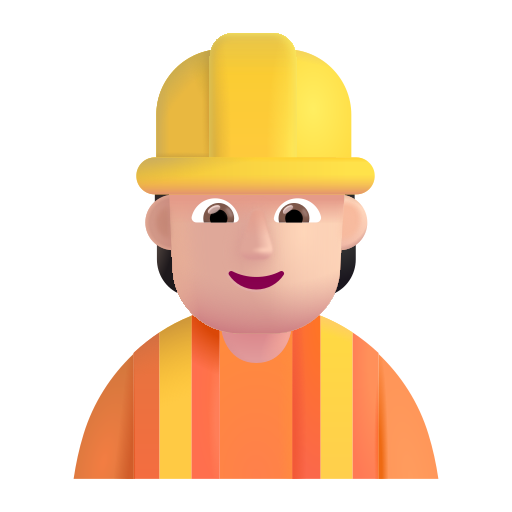
construction worker color light